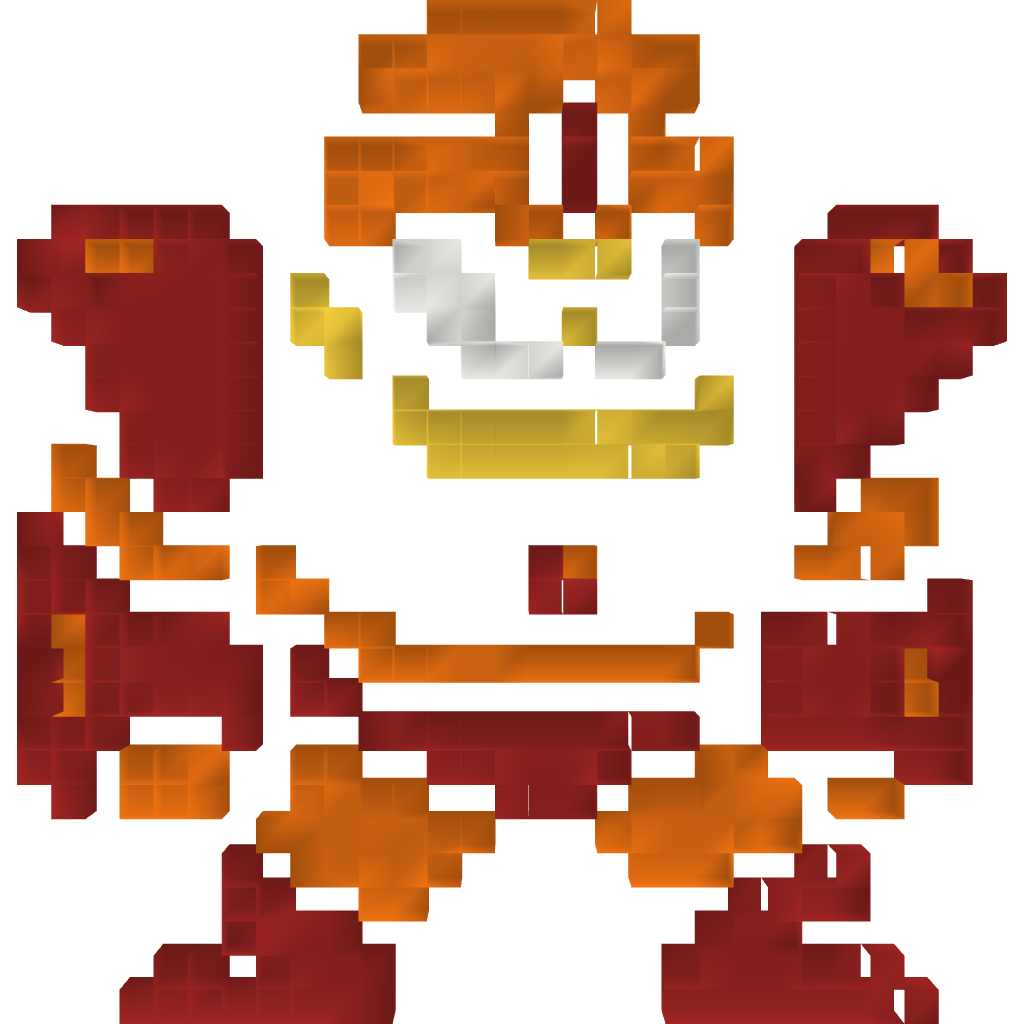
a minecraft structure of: Gutsman (ErnieCIII)